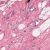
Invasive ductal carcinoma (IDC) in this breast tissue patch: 0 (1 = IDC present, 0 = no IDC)